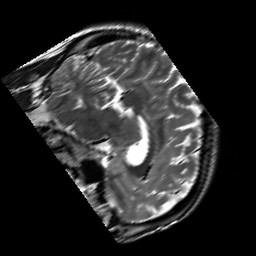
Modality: T2w
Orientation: sagittal
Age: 24
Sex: male
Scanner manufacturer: siemens
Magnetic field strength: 3 T
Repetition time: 7 s
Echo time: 0.09 s